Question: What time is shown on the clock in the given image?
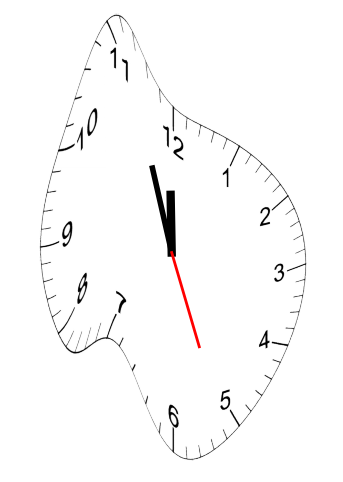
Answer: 11:56:26